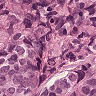
Metastatic tissue present: yes